Question: I am working on an iPad application. In this I have to show some assets (PDF and Videos). PDFs will be shown full screen and thus no need of any modifications. When a video is being played in NON FULL SCREEN mode, a strip should appear below the video which will have thumnails of each asset, and from that strip user will be able to select and play other asset (PDF or Video). Moreover, that asset which is currently being played will have a green color border around it, whereas, other assets will look normal. How can I implement it? please guide. Consider the image attached.
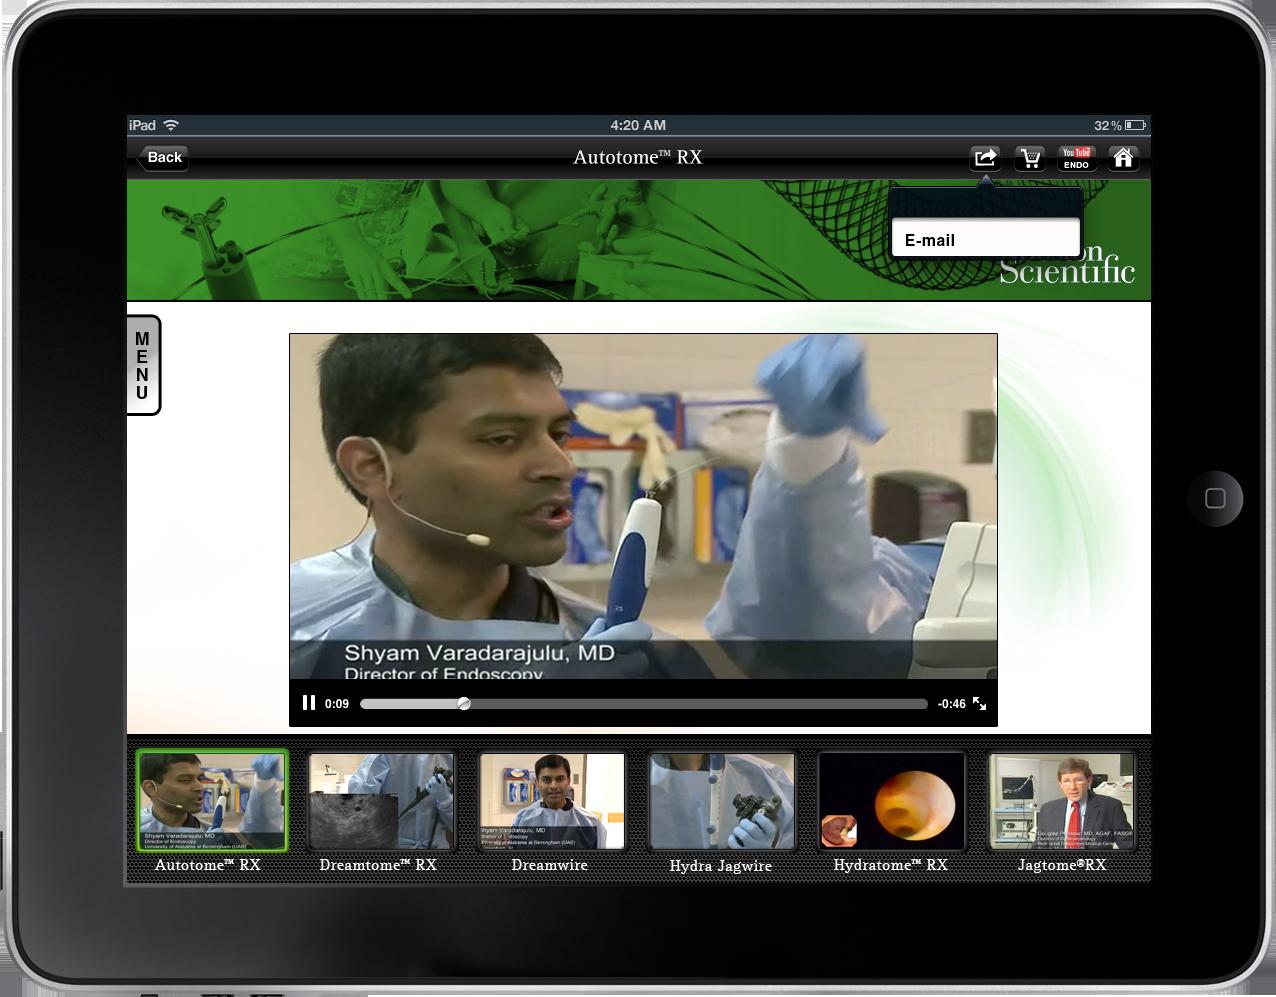
Answer: what you need to have is 2 main sub-views.the top view will show the detailed view i.e play movie or open PDf.
the bottom view is for navigation. This view is a simple 'UIScrollView' with vertical scrolling disabled & horizontal scrolling enabled. Add thumbnail images in this view & perform actions when someone taps.
Hope this helps.